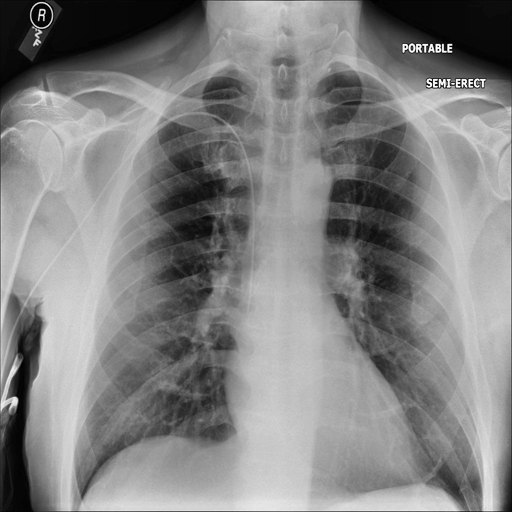
Finding: NORMAL